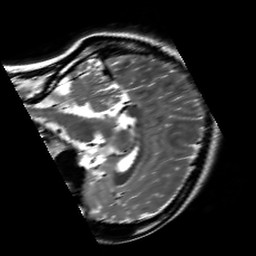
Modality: T2w
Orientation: sagittal
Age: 30
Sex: female
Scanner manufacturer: siemens
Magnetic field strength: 3 T
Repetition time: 7 s
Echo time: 0.09 s